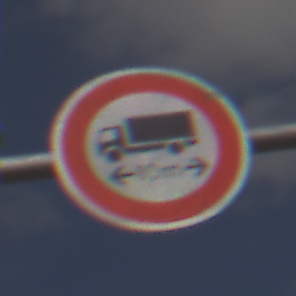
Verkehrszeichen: TatsaechlicheLaenge
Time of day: Midday
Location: Outdoor (RoadRail)
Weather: PartlyCloudy
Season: NotSpecified
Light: Natural